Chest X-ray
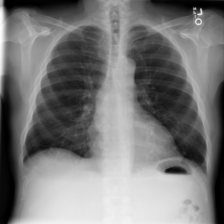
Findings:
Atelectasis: negative
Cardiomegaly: negative
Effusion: negative
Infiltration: negative
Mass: negative
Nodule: negative
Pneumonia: negative
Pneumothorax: negative
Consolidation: negative
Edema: negative
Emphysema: negative
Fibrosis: negative
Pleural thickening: negative
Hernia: negative